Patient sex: M
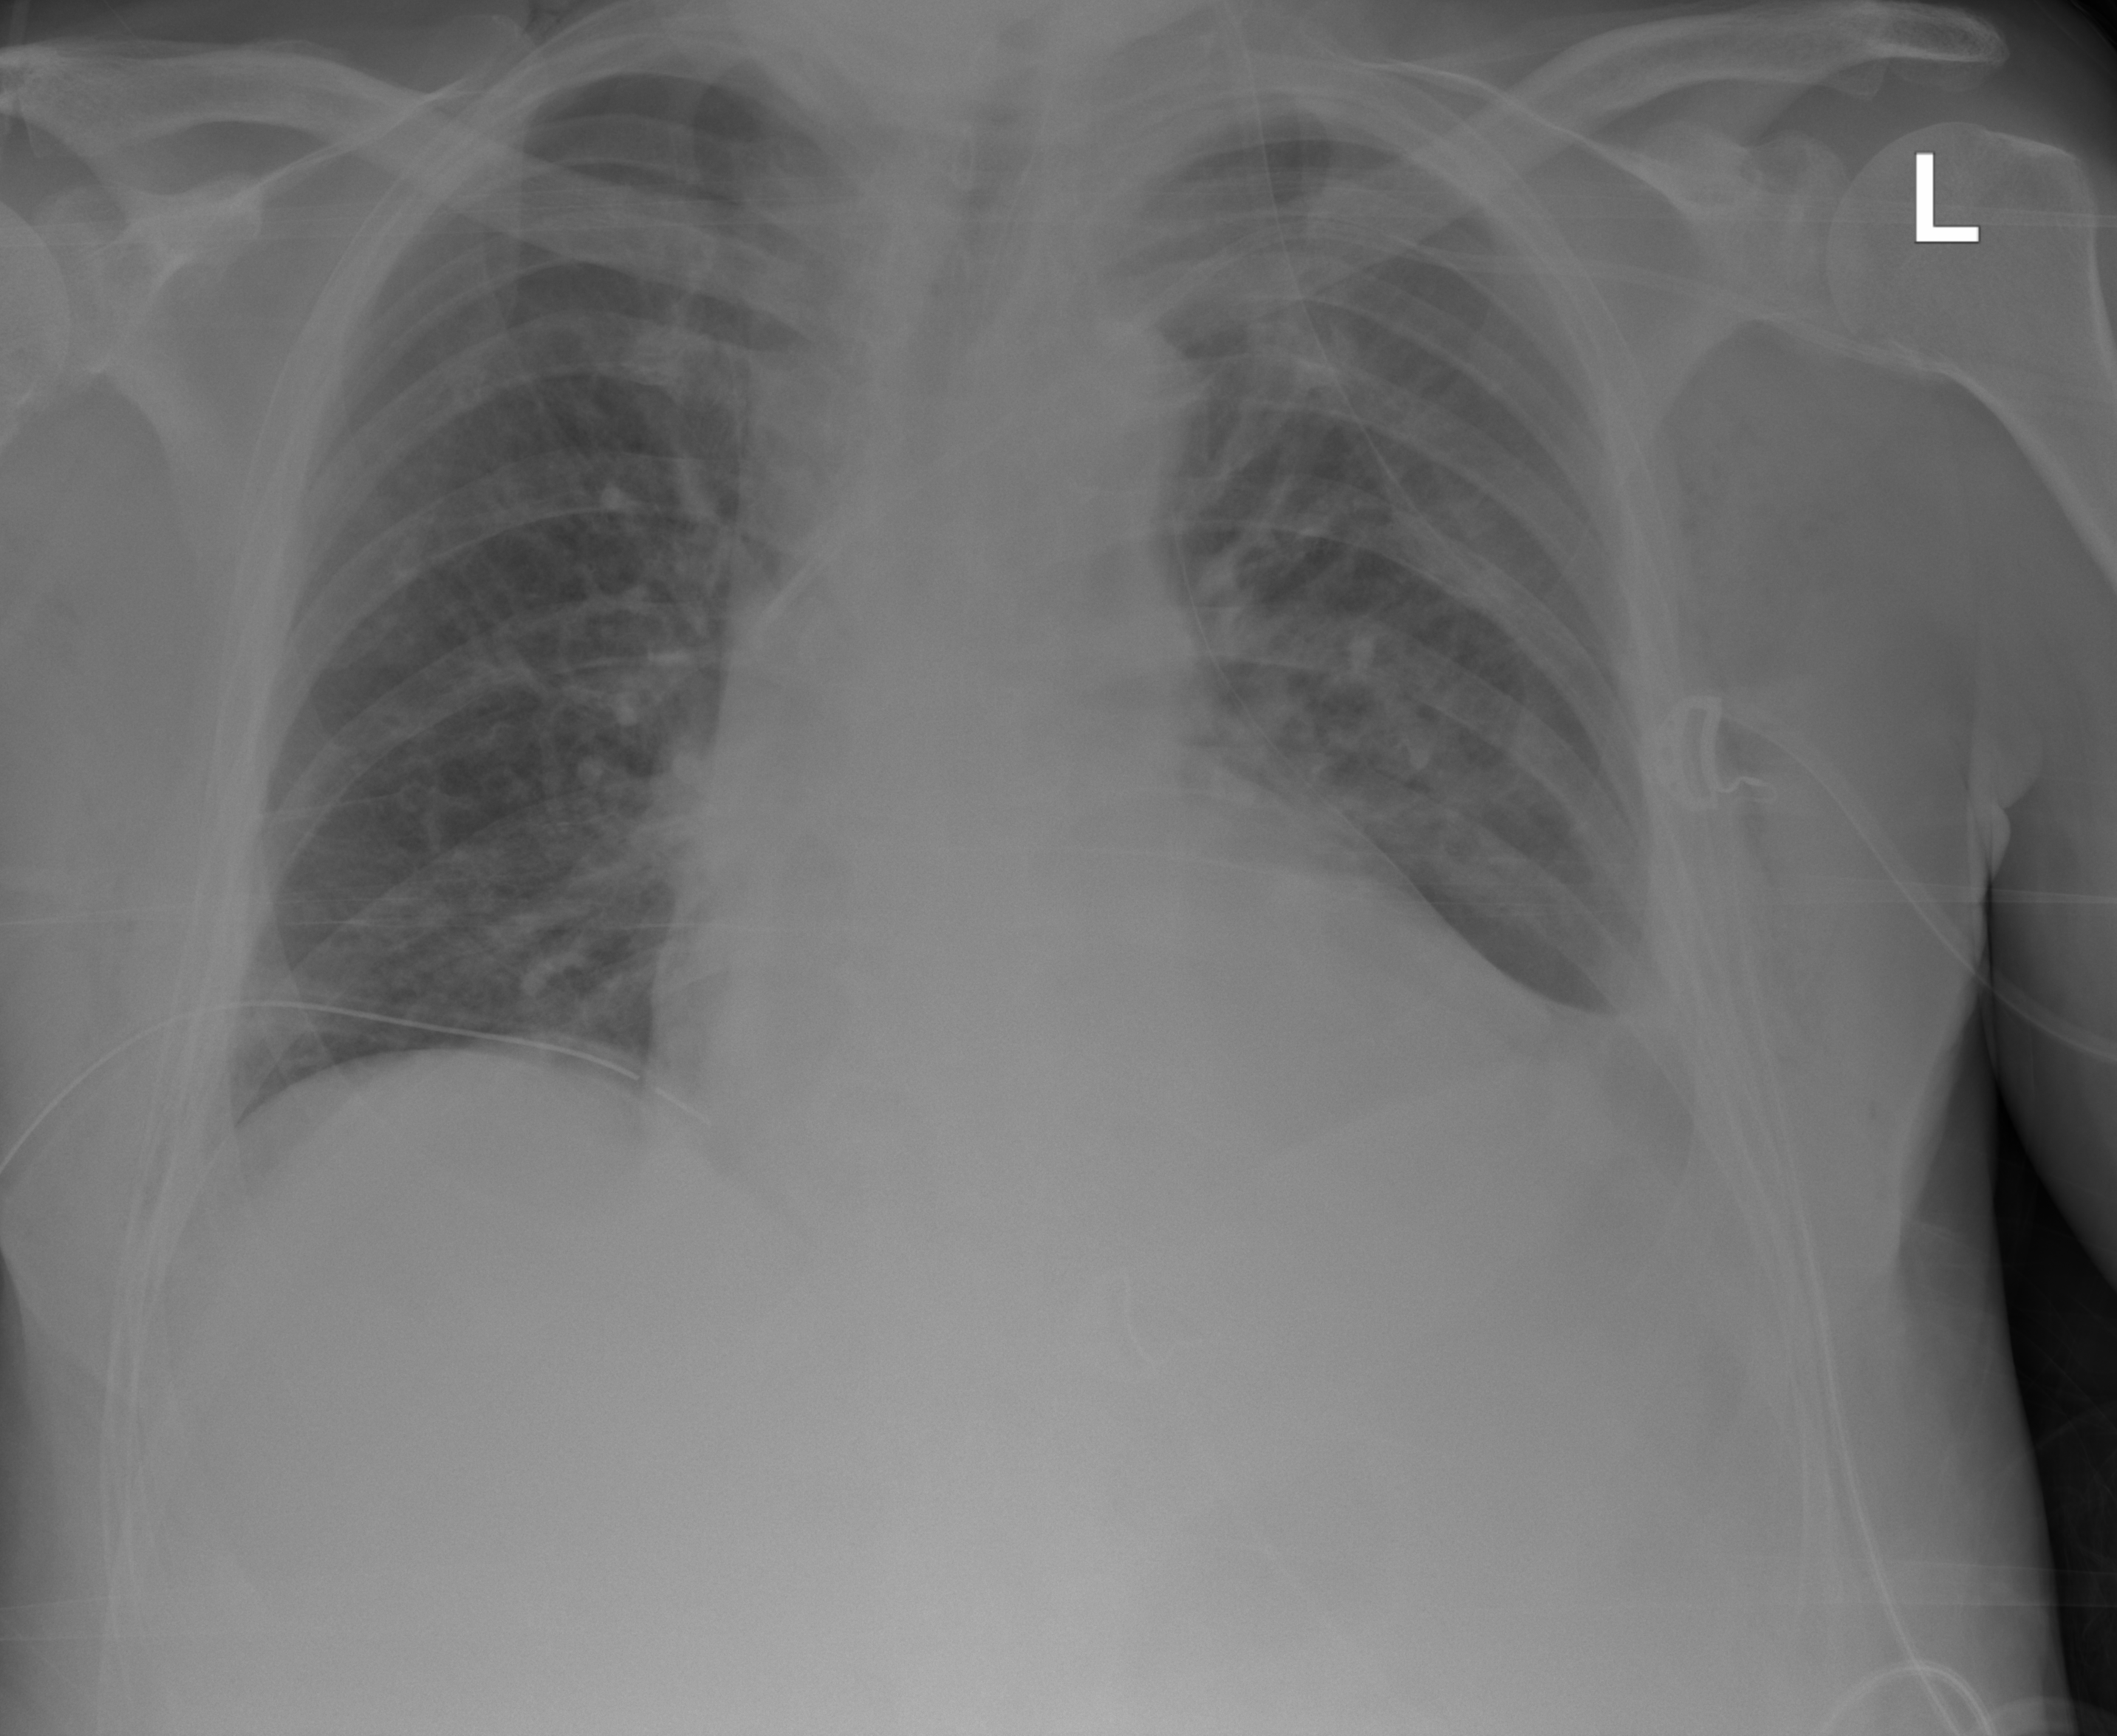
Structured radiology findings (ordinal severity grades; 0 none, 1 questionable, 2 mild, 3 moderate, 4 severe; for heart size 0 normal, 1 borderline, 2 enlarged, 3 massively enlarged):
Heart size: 2
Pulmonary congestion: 2
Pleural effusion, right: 0
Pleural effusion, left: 2
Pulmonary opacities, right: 0
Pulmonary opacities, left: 0
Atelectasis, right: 0
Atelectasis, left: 2